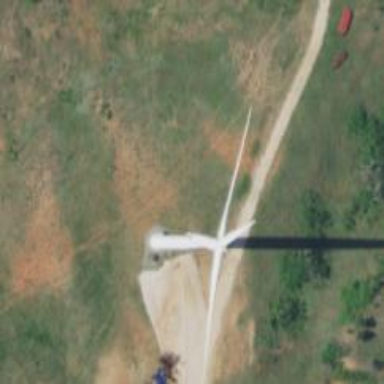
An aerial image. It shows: Wind generator in the form of horizontal axis wind turbine.